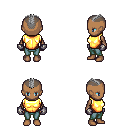
a pixel art fantasy rpg character, female body template, human, dark skin, gold chest armor, teal pants, gray short mohawk hairstyle, metal gloves, four views (front, back, left, right), 2x2 character sprite sheet, small pixel art, hard edges, no anti-aliasing